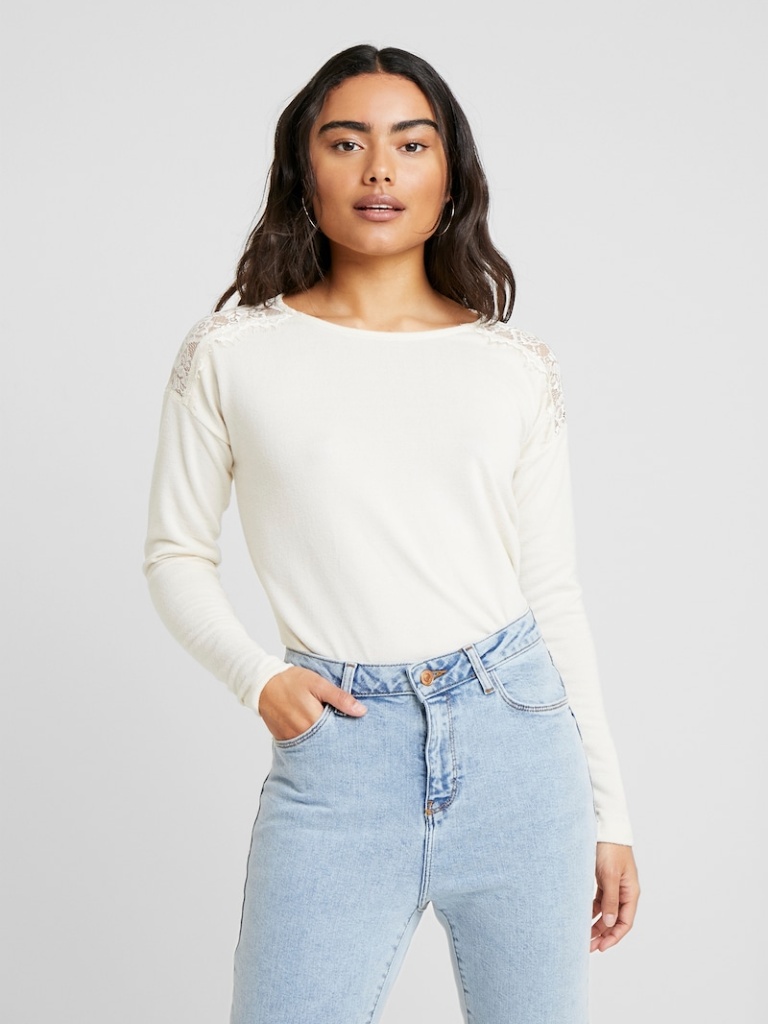
knit fitted a long-sleeved with the sleeves down hip length Fully Tucked in crew sweater